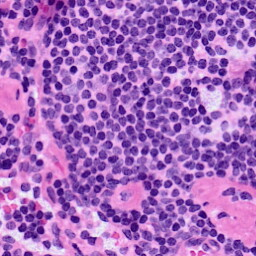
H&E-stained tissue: LymphNode